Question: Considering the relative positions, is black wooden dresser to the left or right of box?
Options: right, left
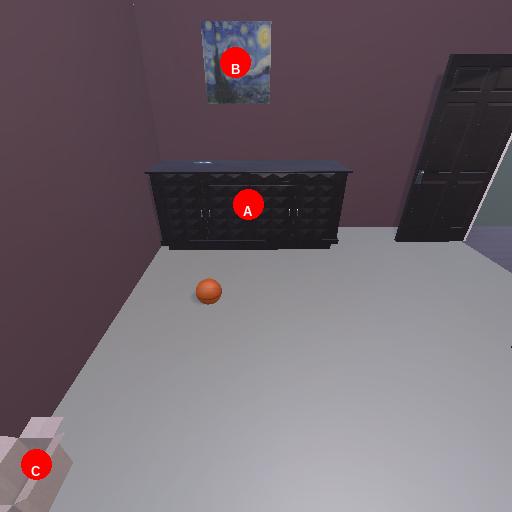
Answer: right